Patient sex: M
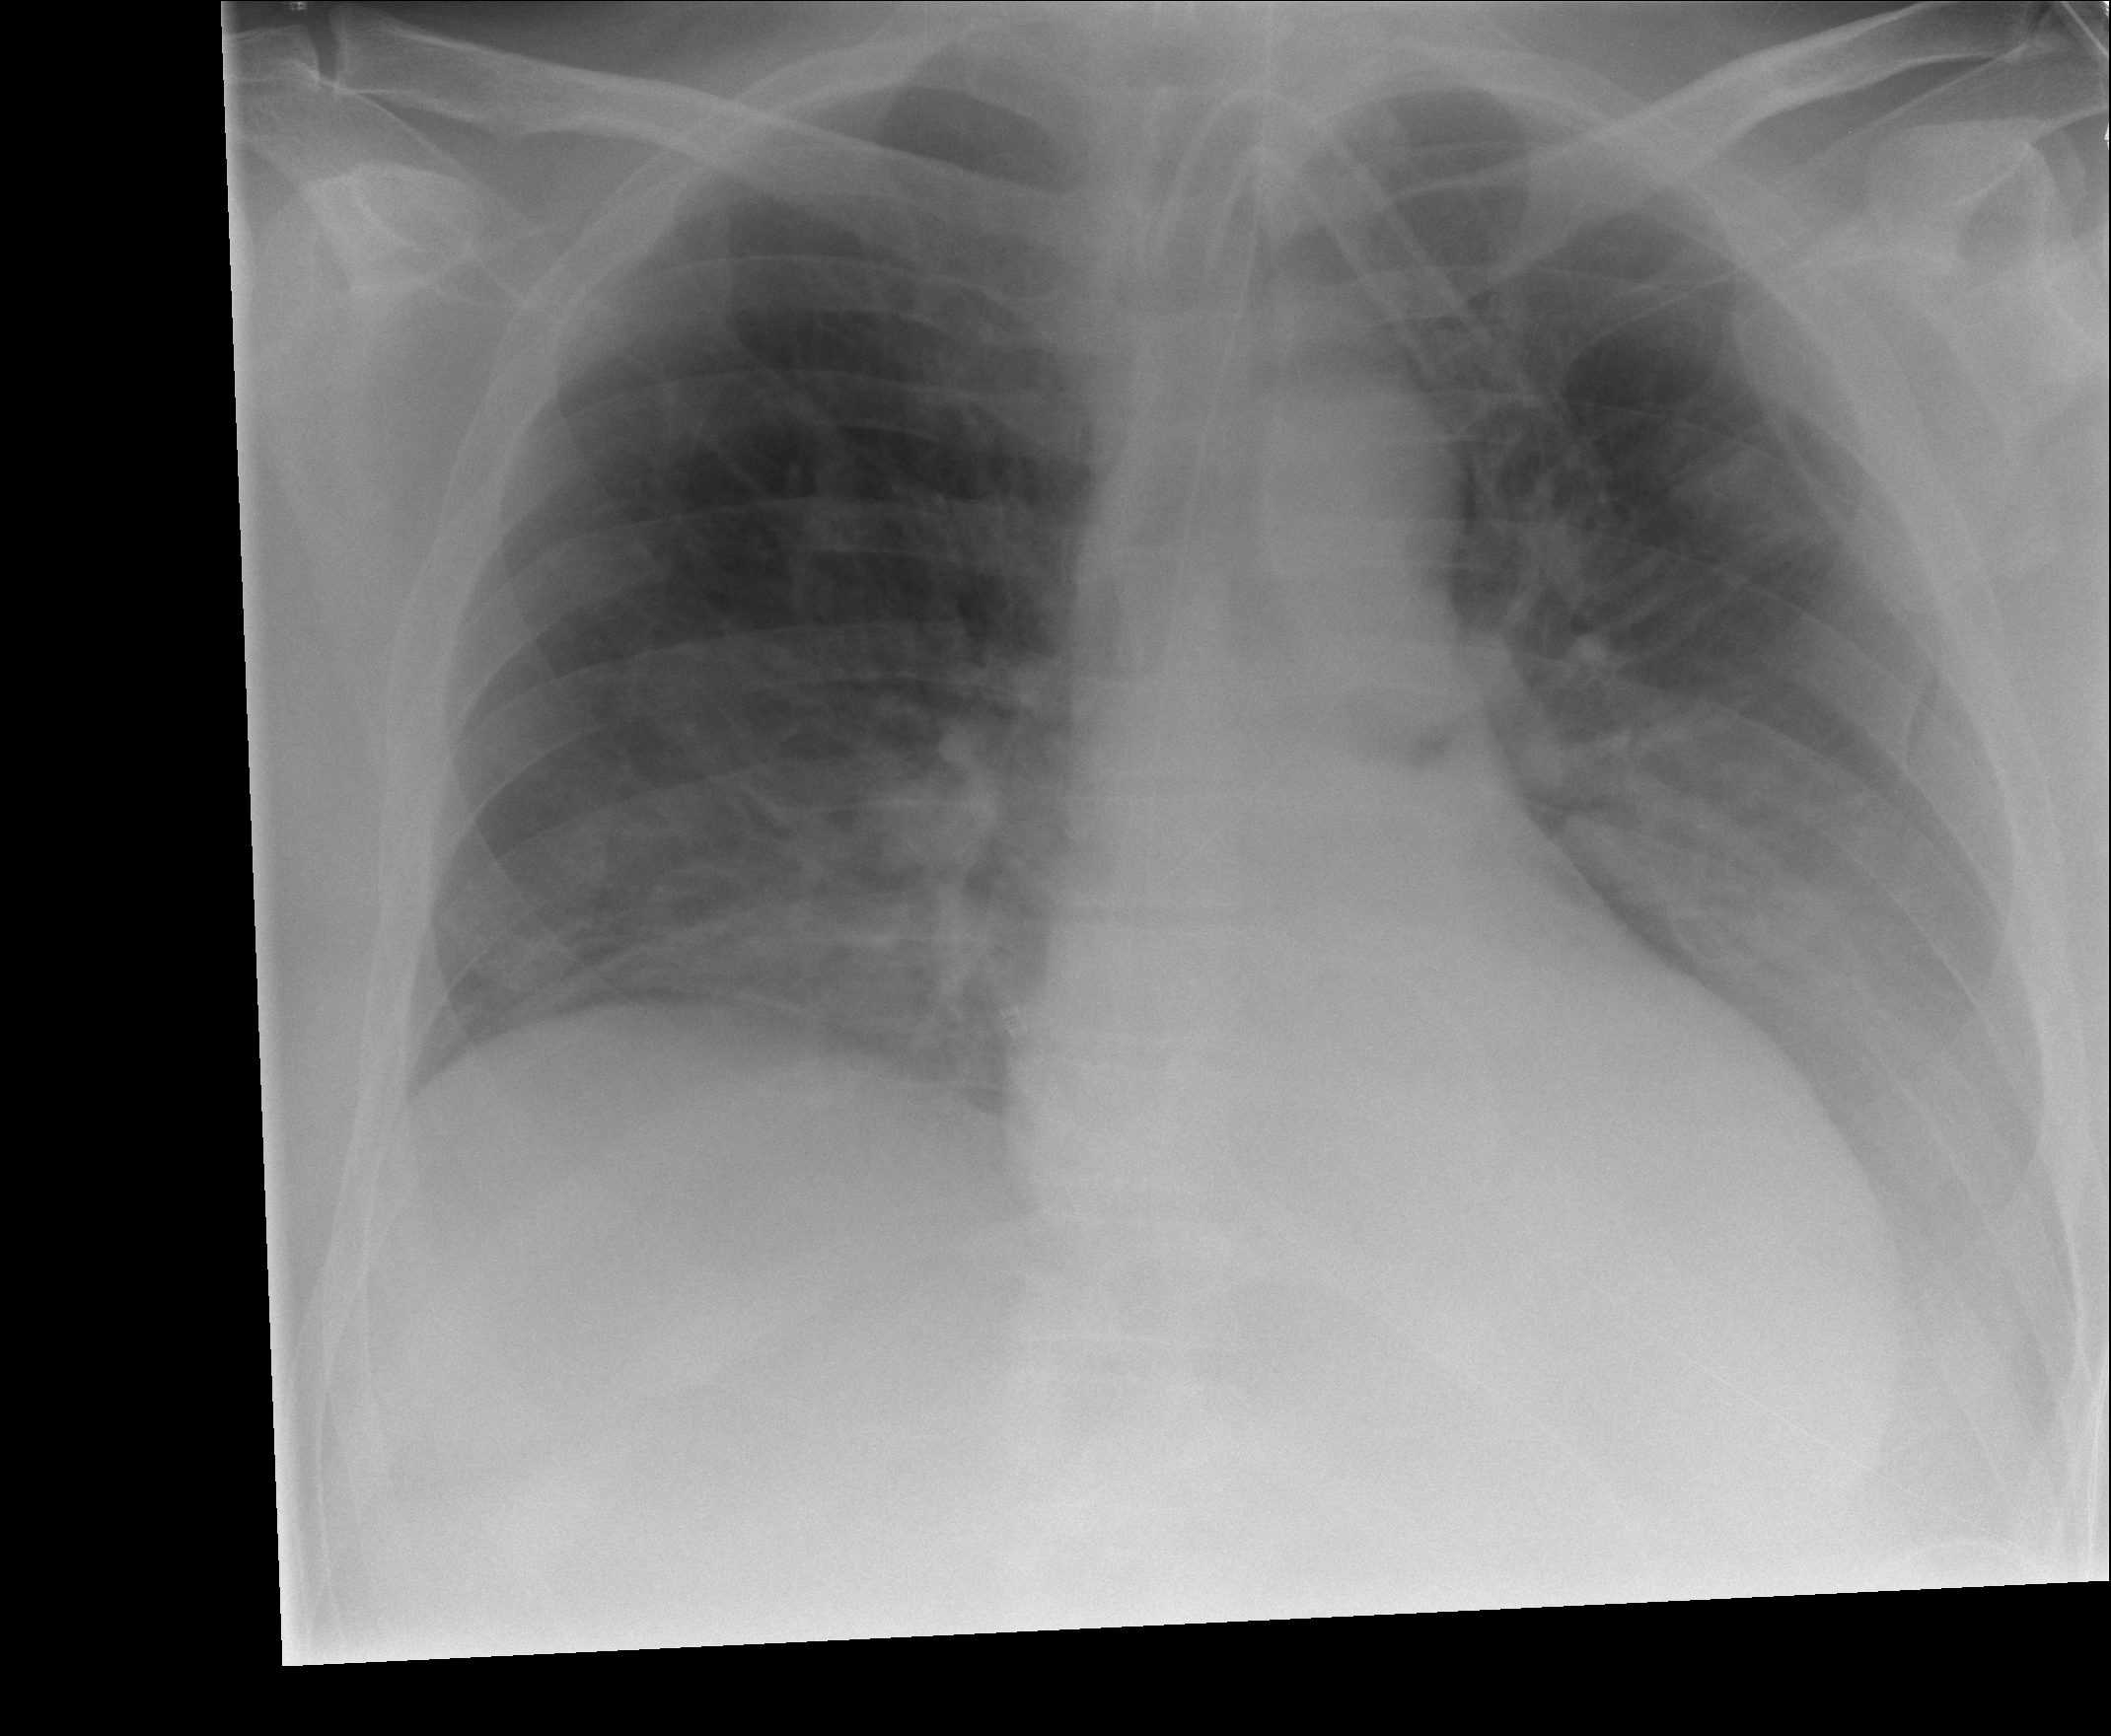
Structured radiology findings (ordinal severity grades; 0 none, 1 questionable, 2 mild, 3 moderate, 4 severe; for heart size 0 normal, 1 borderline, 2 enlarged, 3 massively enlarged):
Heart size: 0
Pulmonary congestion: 2
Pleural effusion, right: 2
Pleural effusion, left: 2
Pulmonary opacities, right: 2
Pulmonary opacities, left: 0
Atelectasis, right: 2
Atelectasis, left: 2